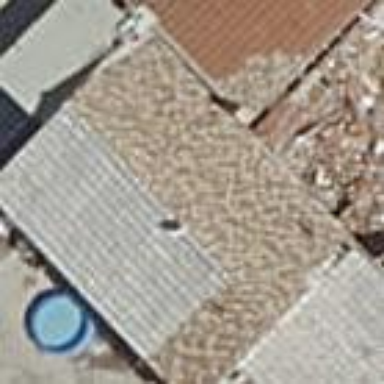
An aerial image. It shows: Residential building.